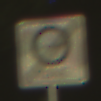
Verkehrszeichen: EndeUmweltzone
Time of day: SunriseSunset
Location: Outdoor (Nature)
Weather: PartlyCloudy
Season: NotSpecified
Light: Natural